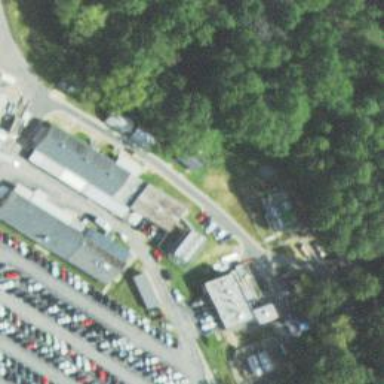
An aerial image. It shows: Hospital building.